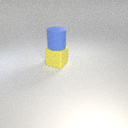
large yellow rubber cube below large blue rubber cylinder